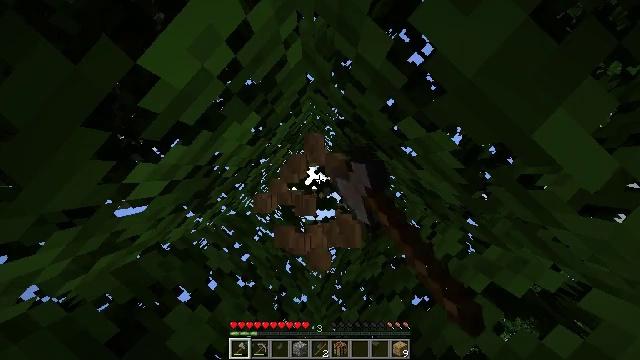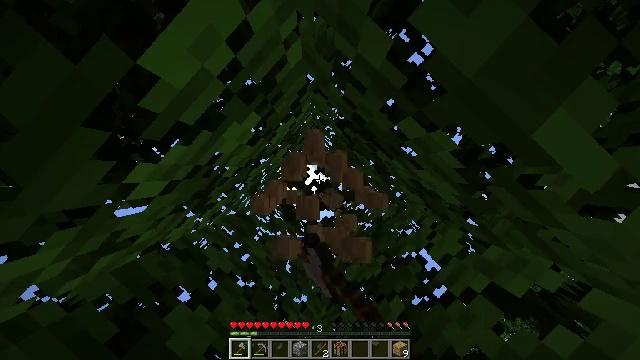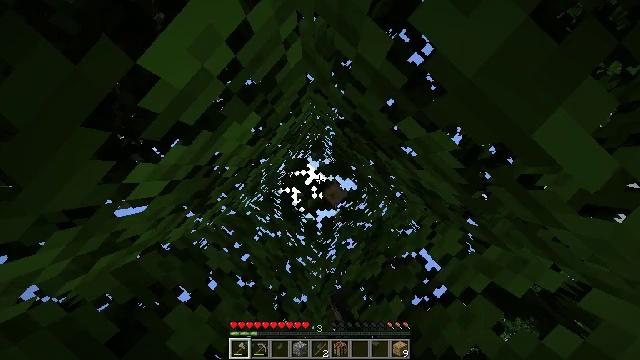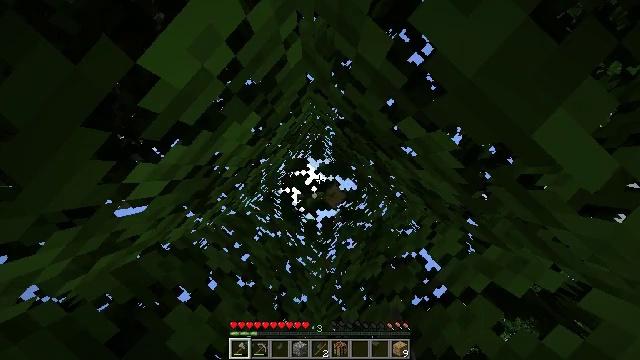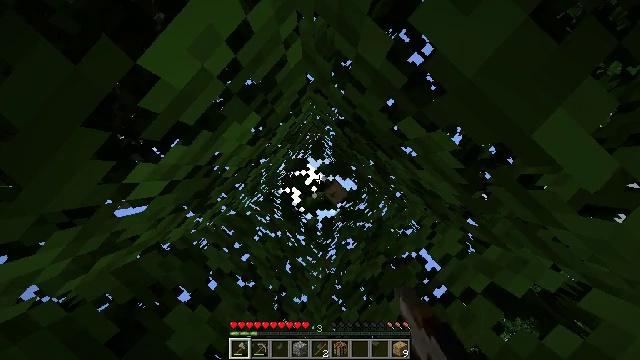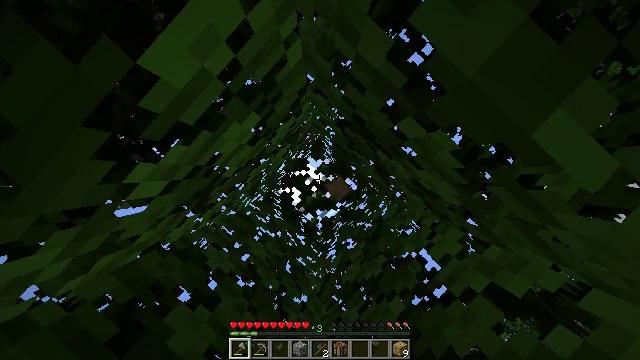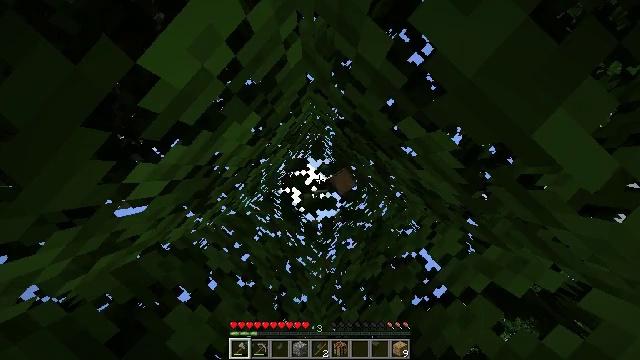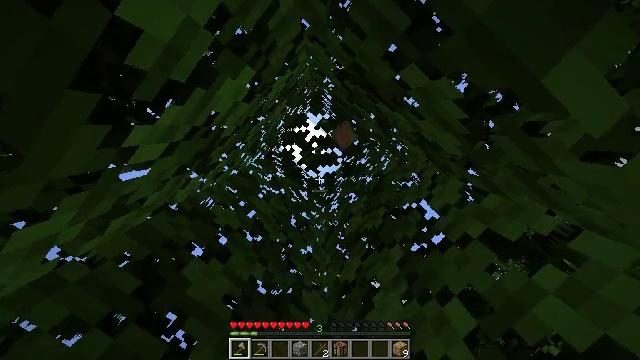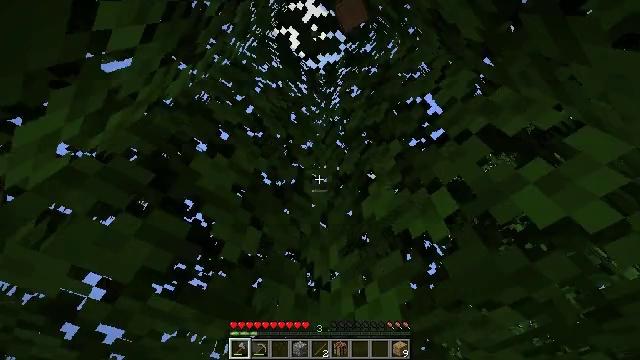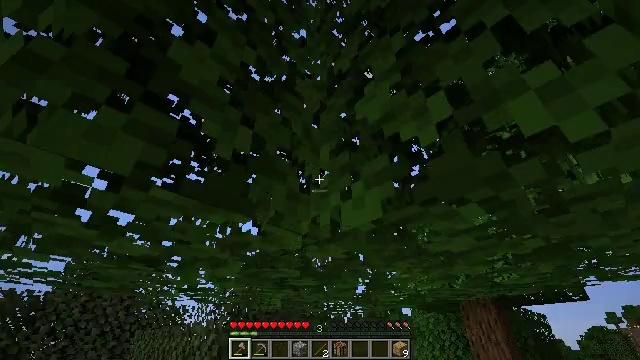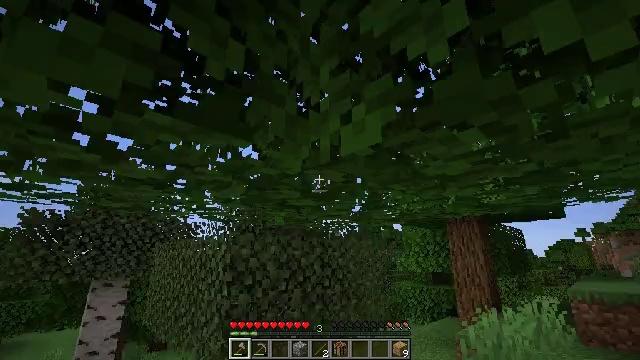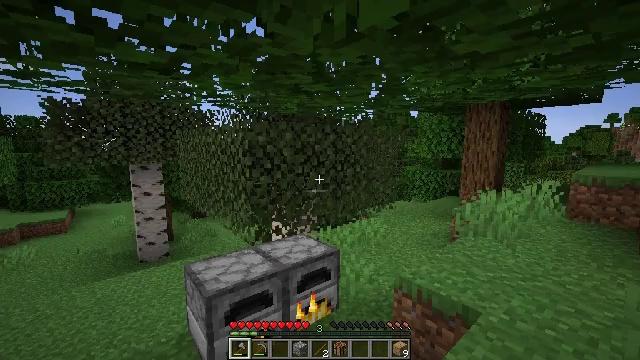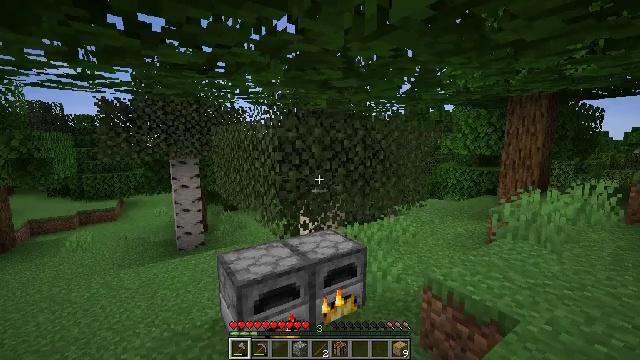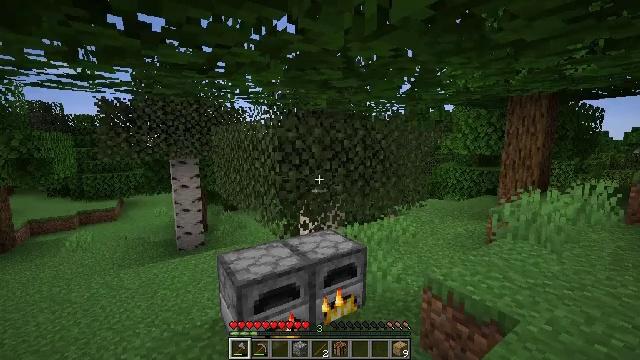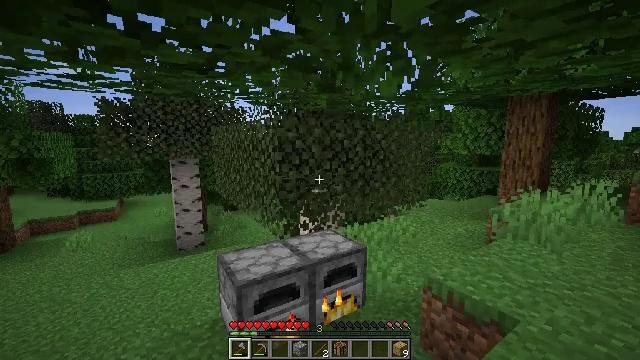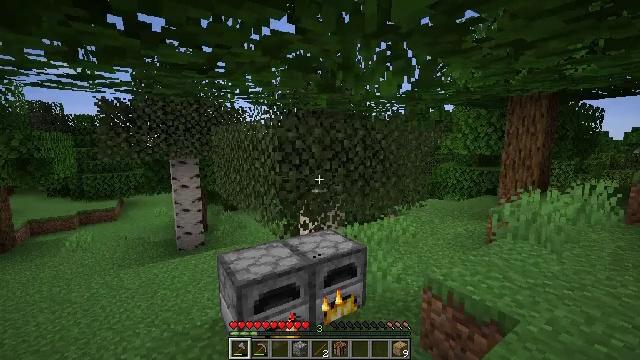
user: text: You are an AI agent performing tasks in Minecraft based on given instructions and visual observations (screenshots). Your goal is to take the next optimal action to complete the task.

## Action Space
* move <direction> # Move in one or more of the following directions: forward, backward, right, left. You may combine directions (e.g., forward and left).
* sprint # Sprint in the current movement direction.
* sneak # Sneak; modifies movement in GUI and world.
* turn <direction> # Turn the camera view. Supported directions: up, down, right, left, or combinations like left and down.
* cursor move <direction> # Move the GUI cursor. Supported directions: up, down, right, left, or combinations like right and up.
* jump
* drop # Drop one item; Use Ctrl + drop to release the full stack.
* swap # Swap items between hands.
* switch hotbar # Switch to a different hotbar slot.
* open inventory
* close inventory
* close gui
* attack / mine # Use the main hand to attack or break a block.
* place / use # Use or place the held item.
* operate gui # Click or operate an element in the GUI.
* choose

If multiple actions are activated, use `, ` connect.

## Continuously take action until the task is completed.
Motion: motion action
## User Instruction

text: Open the furnace and cook porkchop.
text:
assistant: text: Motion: attack / mine
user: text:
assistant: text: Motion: attack / mine
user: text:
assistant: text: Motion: attack / mine
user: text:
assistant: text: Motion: attack / mine
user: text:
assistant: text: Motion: attack / mine
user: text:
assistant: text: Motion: no_op
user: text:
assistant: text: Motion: turn left and down
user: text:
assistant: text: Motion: turn down
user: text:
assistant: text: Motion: turn right and down
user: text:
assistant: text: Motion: turn down
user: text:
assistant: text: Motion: turn left and down
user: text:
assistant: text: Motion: turn left
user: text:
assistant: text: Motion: no_op
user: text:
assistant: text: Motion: no_op
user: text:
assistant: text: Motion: no_op
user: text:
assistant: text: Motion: turn right
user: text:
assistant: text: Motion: move forward, turn right and down
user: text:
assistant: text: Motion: move forward, turn right and down
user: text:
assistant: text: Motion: move forward, turn left and down
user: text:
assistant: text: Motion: move forward, turn left and down
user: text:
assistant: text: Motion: move forward, turn left and up
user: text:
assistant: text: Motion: move forward, turn left
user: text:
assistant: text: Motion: move forward, turn down
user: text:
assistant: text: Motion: move forward, turn down
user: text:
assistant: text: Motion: move forward
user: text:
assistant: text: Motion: move forward
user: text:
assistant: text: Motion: move forward, use / place
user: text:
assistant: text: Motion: use / place
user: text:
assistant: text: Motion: use / place
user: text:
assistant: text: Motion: no_op